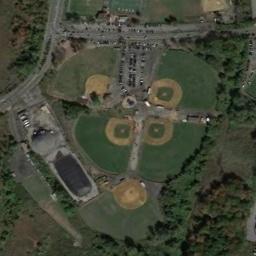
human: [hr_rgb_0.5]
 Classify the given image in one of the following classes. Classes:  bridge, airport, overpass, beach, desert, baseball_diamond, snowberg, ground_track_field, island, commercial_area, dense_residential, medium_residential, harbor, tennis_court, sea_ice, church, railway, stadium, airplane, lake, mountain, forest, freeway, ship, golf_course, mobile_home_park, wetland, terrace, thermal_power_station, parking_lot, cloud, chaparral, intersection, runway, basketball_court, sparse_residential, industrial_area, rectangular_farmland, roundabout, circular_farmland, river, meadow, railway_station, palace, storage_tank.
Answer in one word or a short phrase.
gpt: baseball_diamond